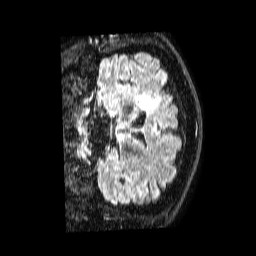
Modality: FLAIR
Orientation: coronal
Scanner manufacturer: philips
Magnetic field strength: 1.5 T
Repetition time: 4.8 s
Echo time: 0.3 s